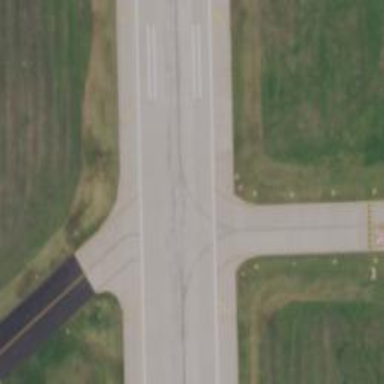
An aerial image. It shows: Image of taxiway at airport.